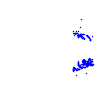
Particle: electron